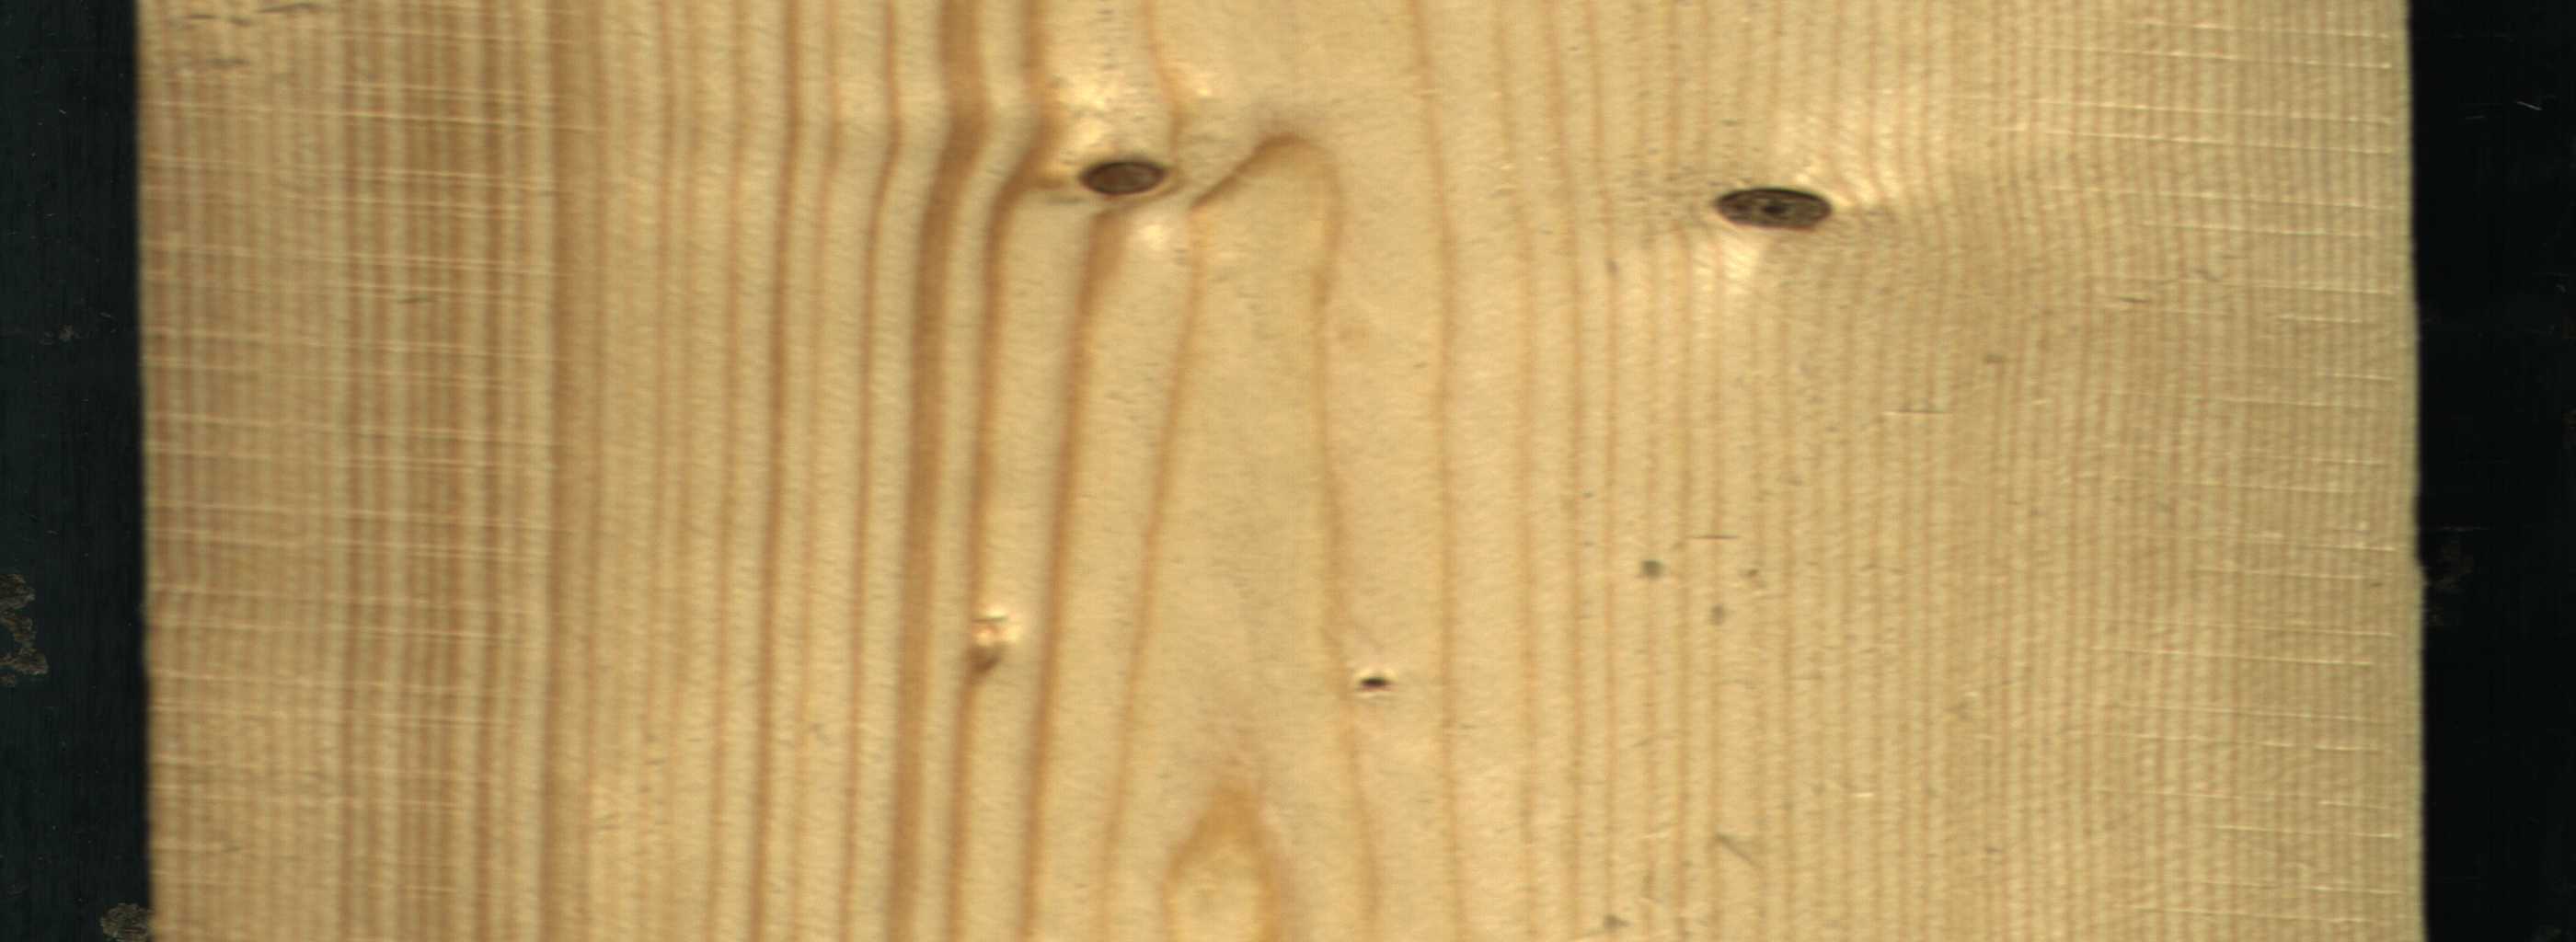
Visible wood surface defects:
Dead_Knot
Dead_Knot